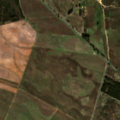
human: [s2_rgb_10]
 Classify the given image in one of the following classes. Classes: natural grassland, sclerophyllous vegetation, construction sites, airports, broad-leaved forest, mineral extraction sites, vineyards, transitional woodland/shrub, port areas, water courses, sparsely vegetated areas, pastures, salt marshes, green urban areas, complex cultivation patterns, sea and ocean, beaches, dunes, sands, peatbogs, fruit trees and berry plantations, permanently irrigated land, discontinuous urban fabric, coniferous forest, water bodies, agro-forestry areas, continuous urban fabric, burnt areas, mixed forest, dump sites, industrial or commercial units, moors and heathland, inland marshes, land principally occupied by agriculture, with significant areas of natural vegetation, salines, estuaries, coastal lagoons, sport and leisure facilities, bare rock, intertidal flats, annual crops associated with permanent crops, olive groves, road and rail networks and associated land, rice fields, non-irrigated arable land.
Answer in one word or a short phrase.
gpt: non-irrigated arable land, broad-leaved forest, transitional woodland/shrub